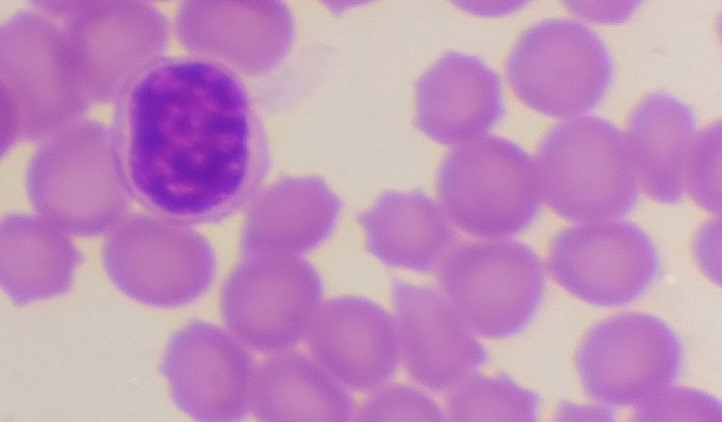
White blood cell type: Lymphocyte